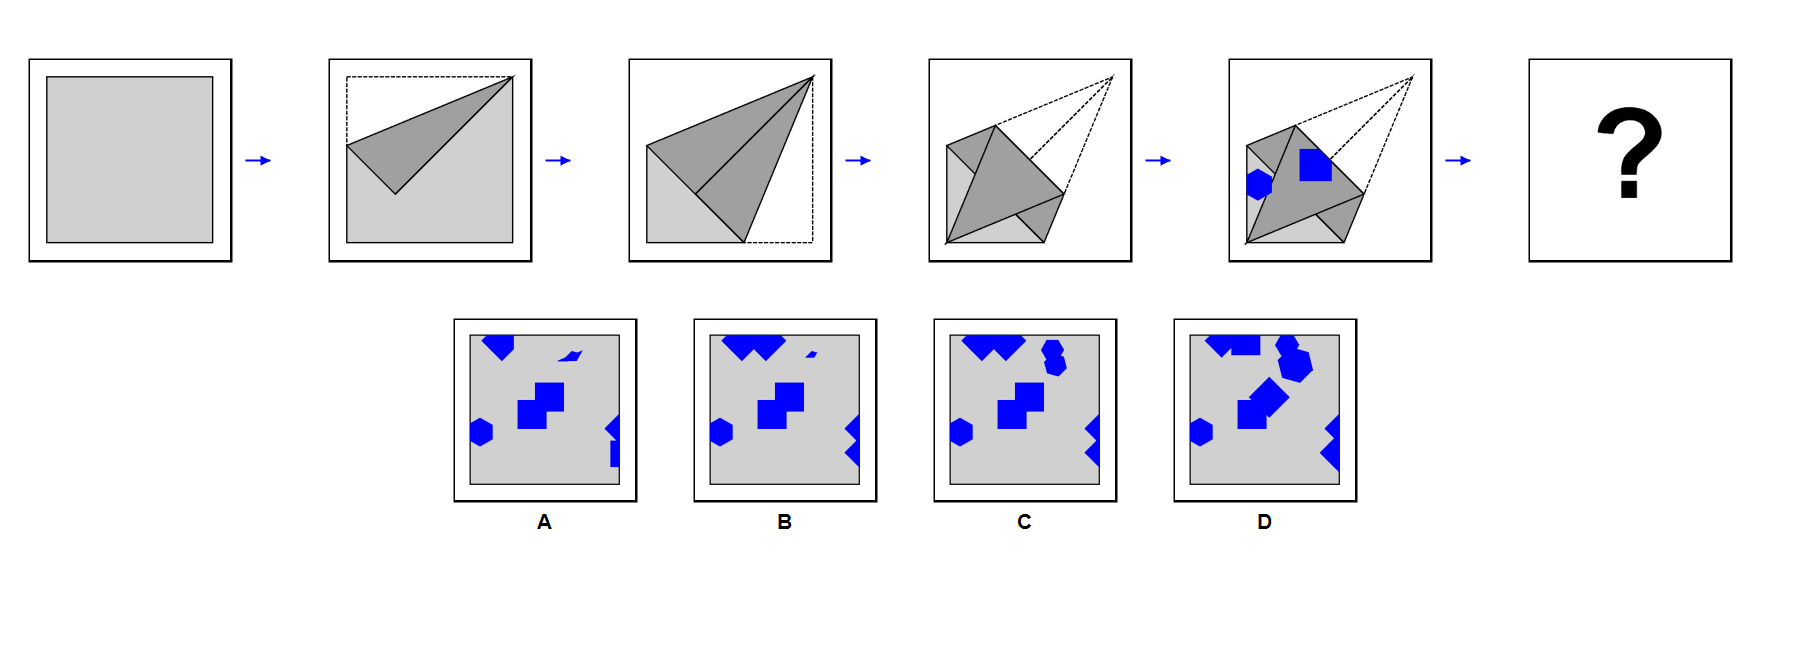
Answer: B